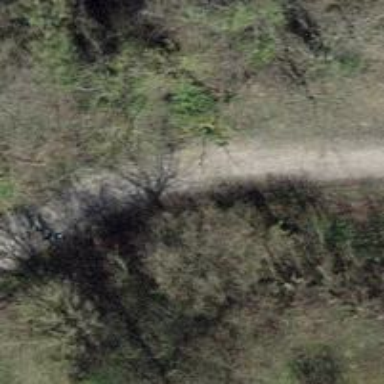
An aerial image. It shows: Compacted path with excellent trail visibility.